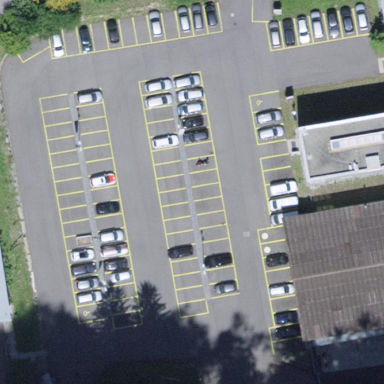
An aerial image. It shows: Parking area.